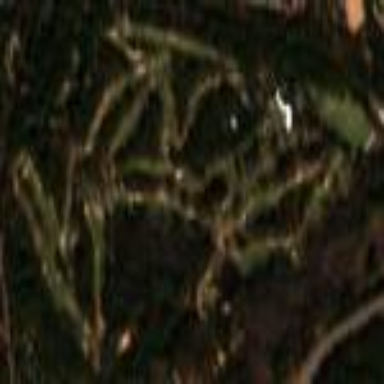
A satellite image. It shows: Golf course.